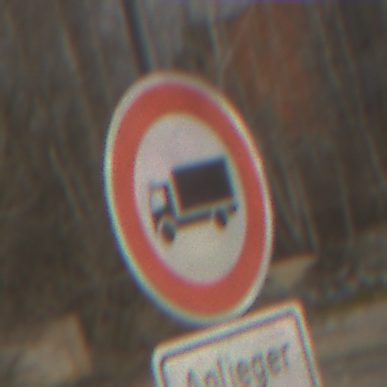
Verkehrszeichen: VerbotFuerKraftfahrzeugeUeberDreiKommaFuenfTonnen
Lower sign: PersonengruppenFrei1
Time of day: MorningAfternoon
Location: Outdoor (Nature)
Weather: PartlyCloudy
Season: Winter
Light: Natural